Field crop: maize
Growth stage: 1
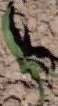
Species: maize